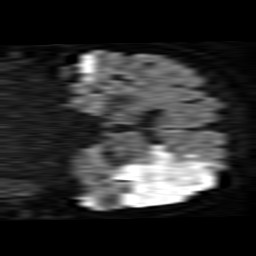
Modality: TRACE
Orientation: coronal
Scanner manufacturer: philips
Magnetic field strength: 1.5 T
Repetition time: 3.505 s
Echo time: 0.09255 s